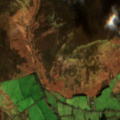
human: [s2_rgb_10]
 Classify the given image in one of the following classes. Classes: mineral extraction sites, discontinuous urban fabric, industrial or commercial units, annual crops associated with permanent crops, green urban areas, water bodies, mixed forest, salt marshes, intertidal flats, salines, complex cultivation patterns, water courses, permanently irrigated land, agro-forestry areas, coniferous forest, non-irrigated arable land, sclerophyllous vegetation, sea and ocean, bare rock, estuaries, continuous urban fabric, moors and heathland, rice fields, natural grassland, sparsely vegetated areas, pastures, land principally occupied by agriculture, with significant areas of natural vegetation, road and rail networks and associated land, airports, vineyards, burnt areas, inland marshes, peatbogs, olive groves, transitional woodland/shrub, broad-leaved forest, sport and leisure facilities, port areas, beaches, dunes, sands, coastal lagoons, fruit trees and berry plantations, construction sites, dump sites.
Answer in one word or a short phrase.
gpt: pastures, land principally occupied by agriculture, with significant areas of natural vegetation, moors and heathland